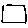
Label: square